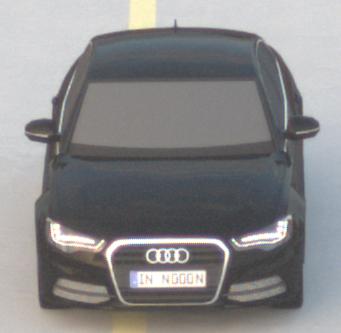
Make: Audi
Model: A6 2.0 TFSI
Detailed model: A6 (C7) Limousine
Model produced from: 2011/10
Model produced until: 2014/09
Doors: 4
Color: black
Road condition: dry road
Daytime: sunrise or sunset
Contrast: medium contrast